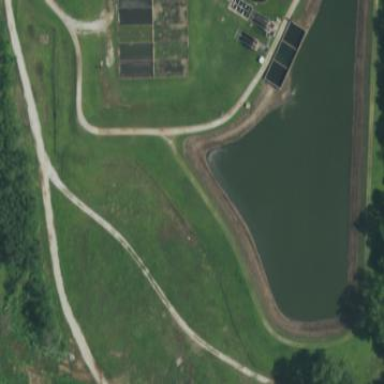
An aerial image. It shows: Covered man-made reservoir.